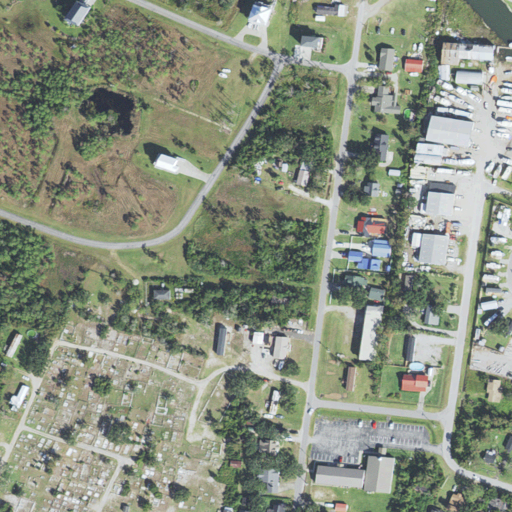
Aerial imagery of island in North Carolina named Harkers Island containing low intensity development, open development, medium intensity development, woody wetlands, evergreen forest, high intensity development, herbaceous wetlands, and barren land